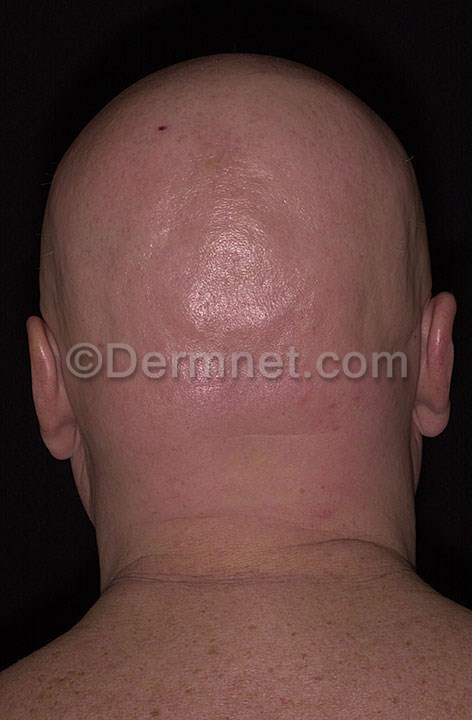
Disease: Hair Loss Photos Alopecia and other Hair Diseases